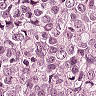
Metastatic tissue present: yes